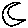
Label: moon